Field crop: maize
Growth stage: 2
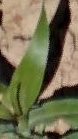
Species: maize